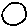
Label: circle